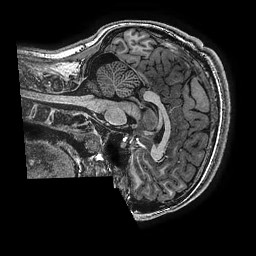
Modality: T1w
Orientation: sagittal
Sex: male
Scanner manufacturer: ge
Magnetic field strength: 3 T
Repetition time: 0.007644 s
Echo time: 0.003468 s